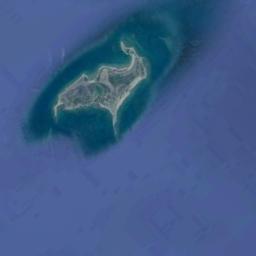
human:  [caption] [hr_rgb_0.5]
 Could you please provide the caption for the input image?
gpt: The land on the island is rough .

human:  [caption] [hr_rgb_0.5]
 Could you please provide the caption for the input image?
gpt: There is much vegetation on the island .

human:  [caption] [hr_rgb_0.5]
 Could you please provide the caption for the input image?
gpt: Irregularly shaped yellow-brown and green intersecting islands surrounded by blue sea water .

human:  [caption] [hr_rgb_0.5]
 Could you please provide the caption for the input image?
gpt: The island with a reef is surrounded by light blue waters .

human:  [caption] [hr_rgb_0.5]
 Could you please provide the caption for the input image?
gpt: The green island is on a blue sea .